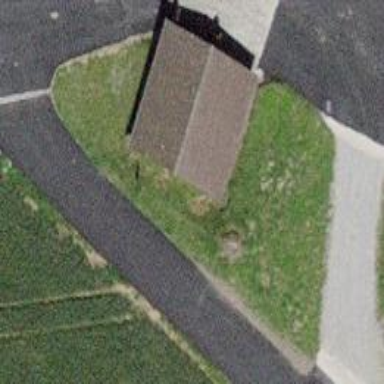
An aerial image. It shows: Garage building.